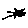
Label: cat